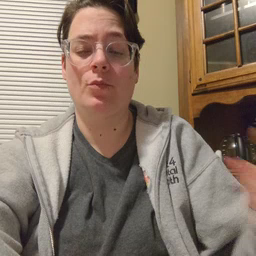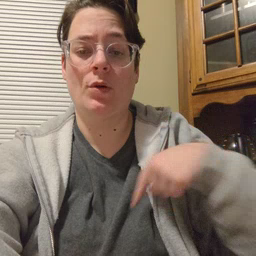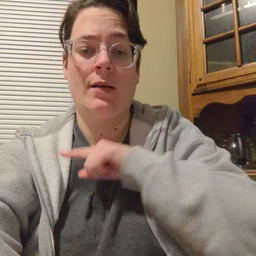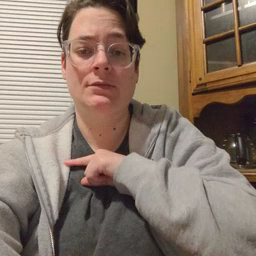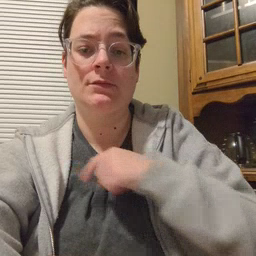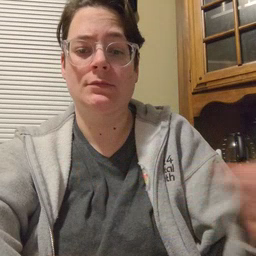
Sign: weus